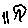
Label: tree